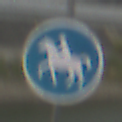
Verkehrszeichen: Reitweg
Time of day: SunriseSunset
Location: Outdoor (Urban)
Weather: PartlyCloudy
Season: NotSpecified
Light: Natural